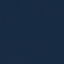
Label: SeaLake